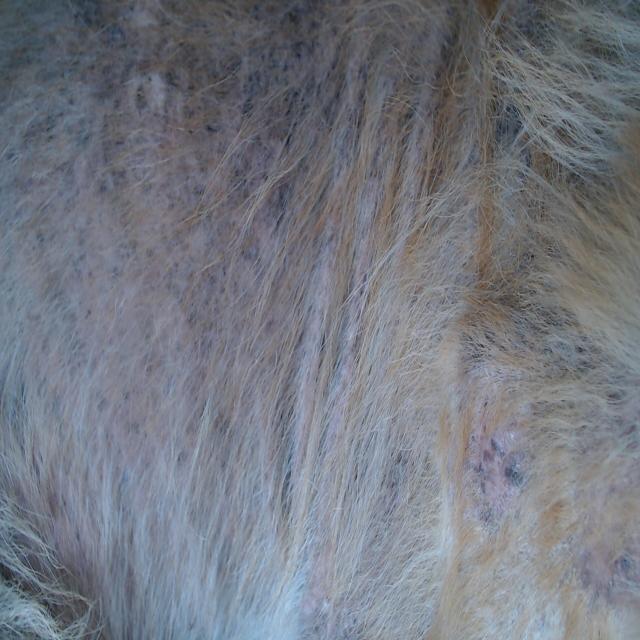
Canine demodicosis (Demodex mange) — caused by Demodex canis mites. Presents with alopecia, follicular papules, pustules, and comedones. Often localized on face and forelimbs.